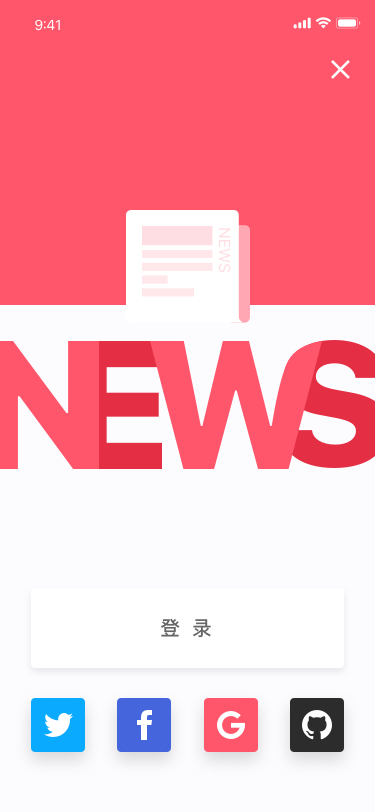
Text in this UI design:
NEWS
登 录